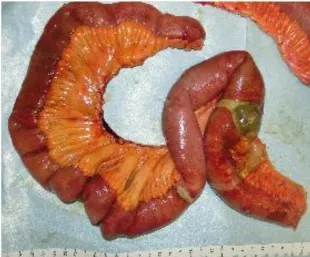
(b) The excised specimen showing ischemic changes and a perforation in the ileum.
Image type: medical_photograph (other_medical_photograph)